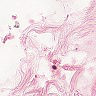
Metastatic tissue present: no